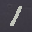
Label: 1